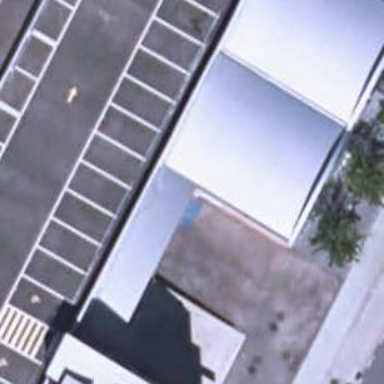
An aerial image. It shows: Industrial building.